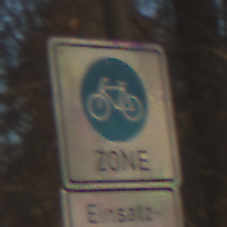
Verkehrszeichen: BeginnFahrradzone
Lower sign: BesondereFahrzeugeUndTransportgueter3
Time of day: SunriseSunset
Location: Outdoor (Nature)
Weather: Clear
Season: Autumn
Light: Natural